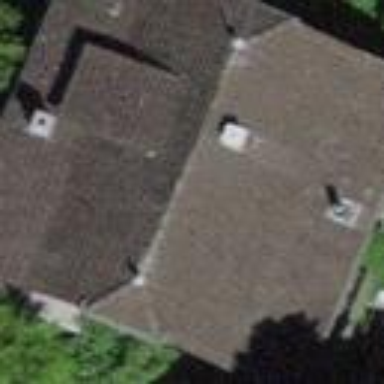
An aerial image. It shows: Half-hipped roof house.